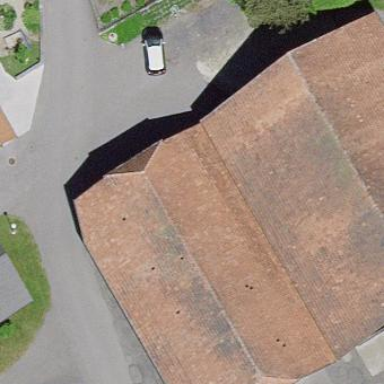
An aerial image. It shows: Barn.